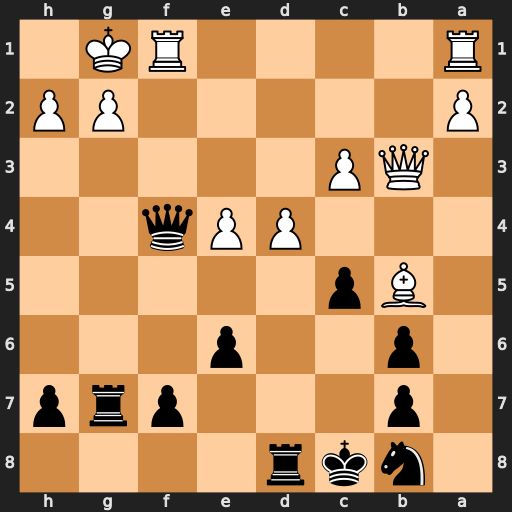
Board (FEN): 1nkr4/1p3prp/1p2p3/1Bp5/3PPq2/1QP5/P5PP/R4RK1
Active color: b
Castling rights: -
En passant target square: -
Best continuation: Rxg2+ Kxg2 Rg8+ Kh1 Qxe4+ Rf3 Qxf3#